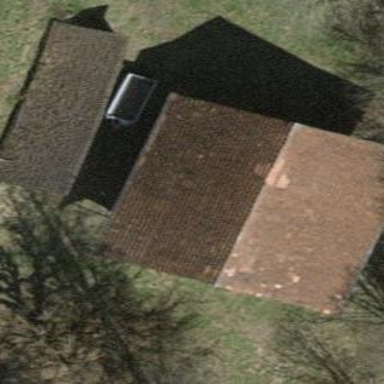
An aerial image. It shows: Shed.